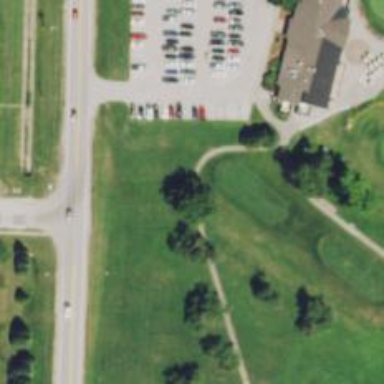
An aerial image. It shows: Path for both roads and golfers.